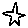
Label: star